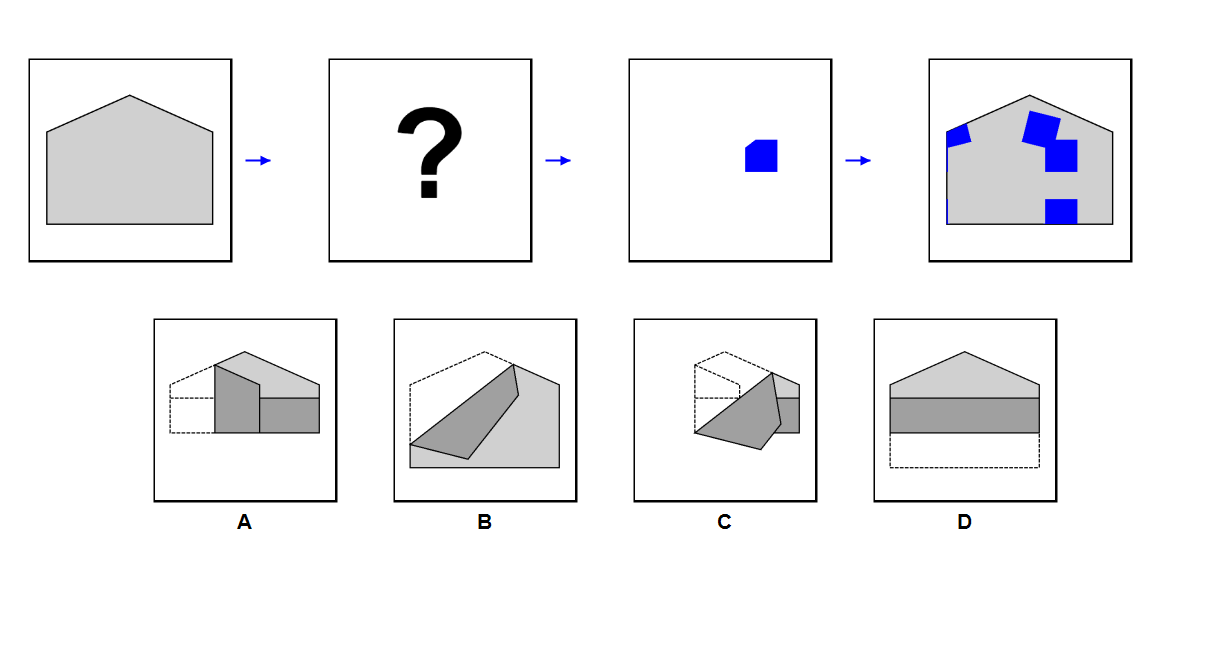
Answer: B